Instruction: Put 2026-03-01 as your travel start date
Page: home
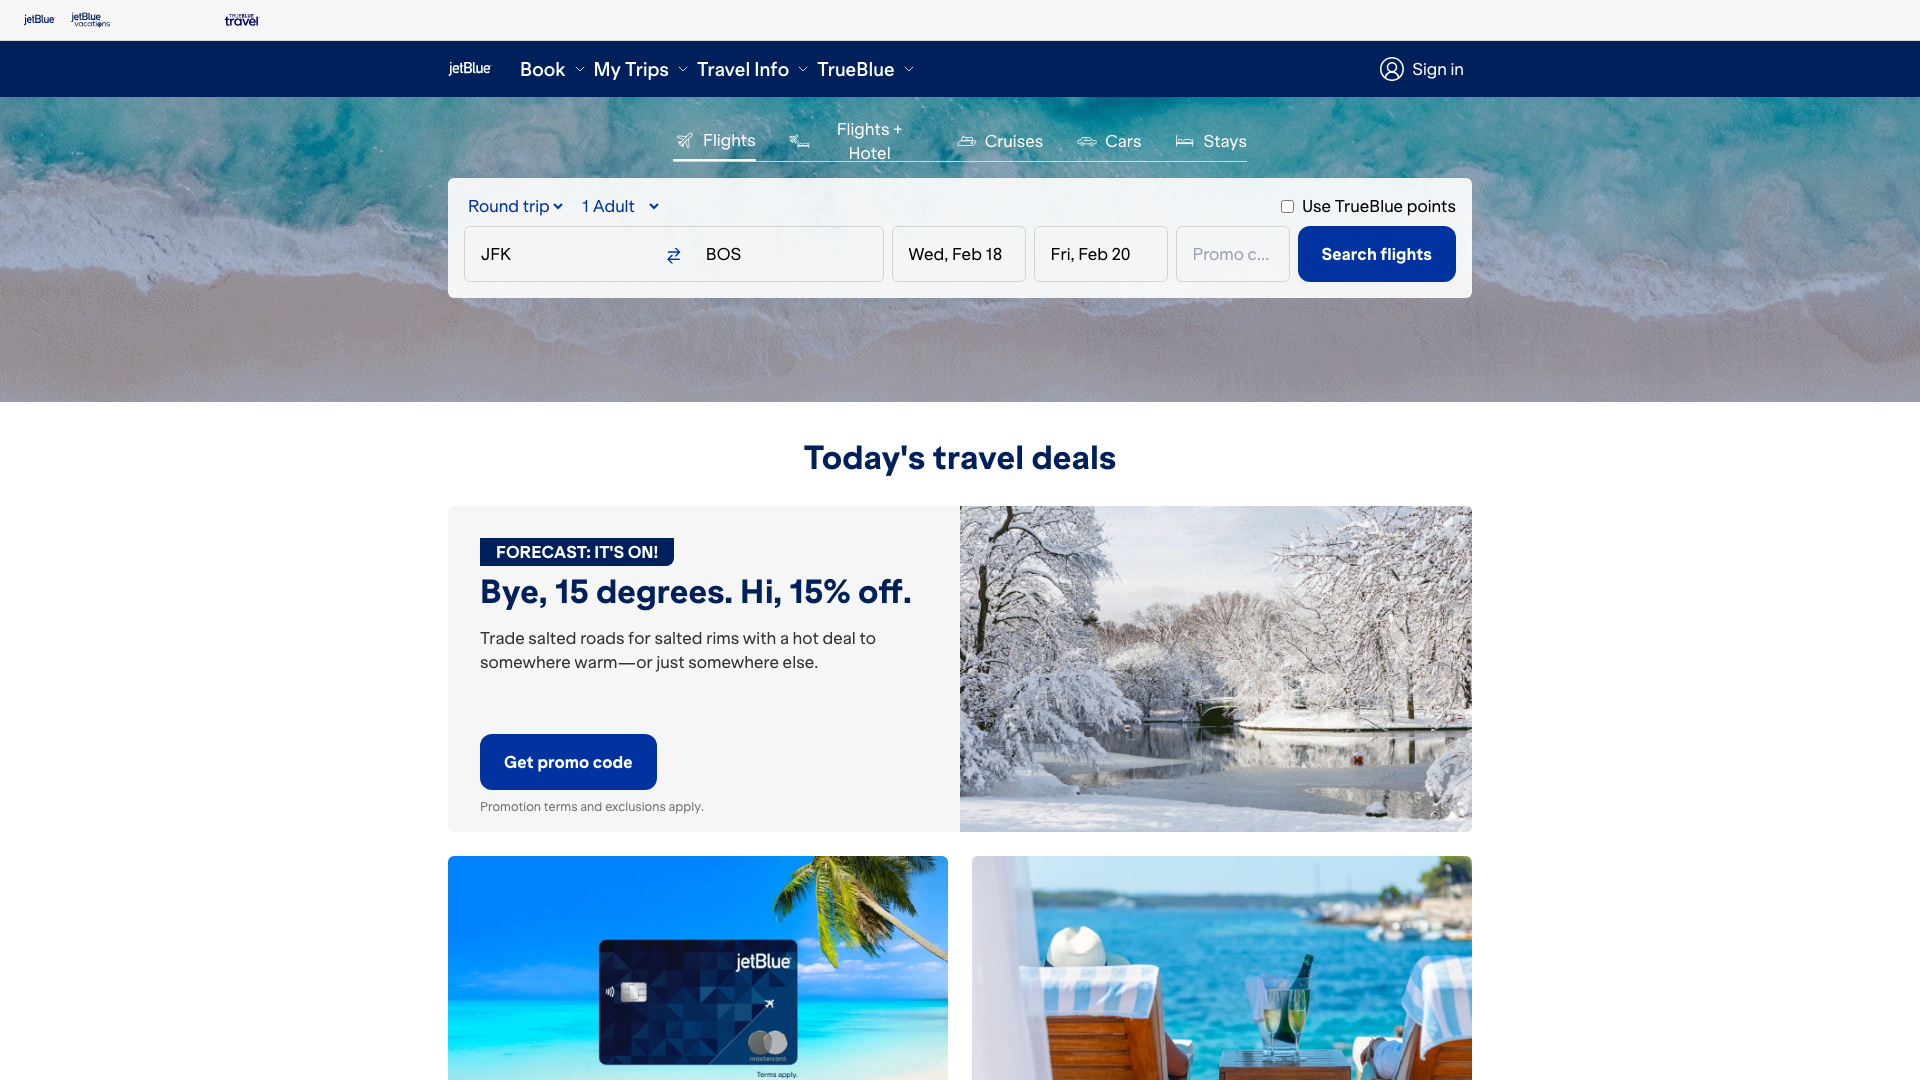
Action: type